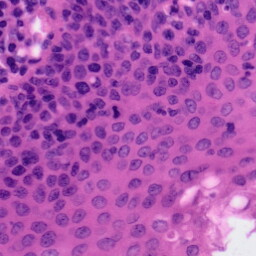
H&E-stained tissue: Tonsil